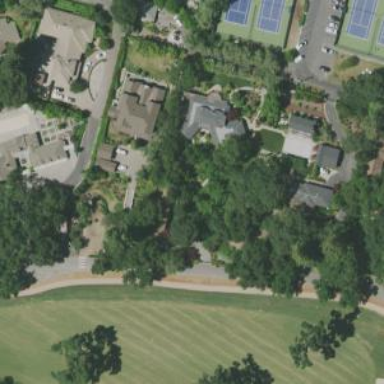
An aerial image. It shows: Driveway leading to service road.